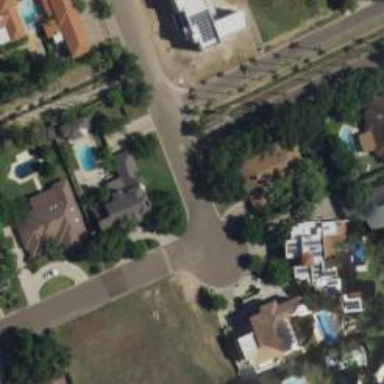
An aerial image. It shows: Residential road lined with residential properties on both sides.